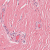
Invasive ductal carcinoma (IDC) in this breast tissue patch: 0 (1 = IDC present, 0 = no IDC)